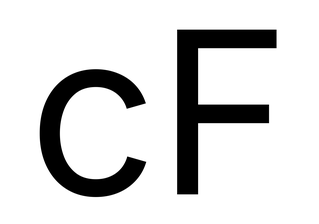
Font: Inter_Regular